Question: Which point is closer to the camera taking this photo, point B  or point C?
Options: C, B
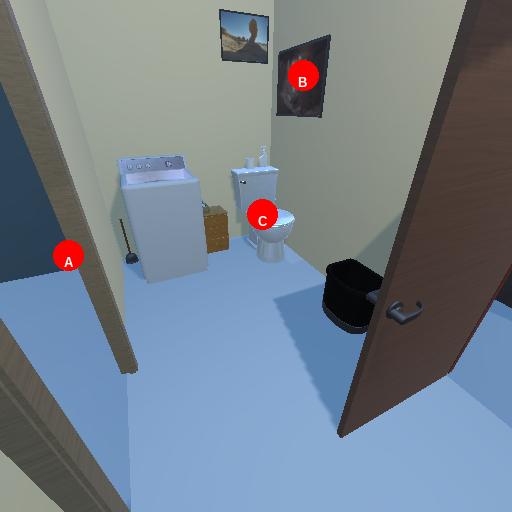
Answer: C